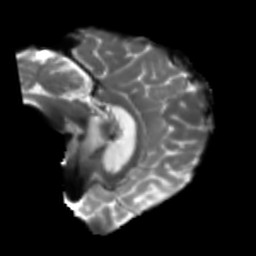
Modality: T2w
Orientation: sagittal
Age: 53
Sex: male
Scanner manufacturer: siemens
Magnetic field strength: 3 T
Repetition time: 5.25 s
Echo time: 0.08 s